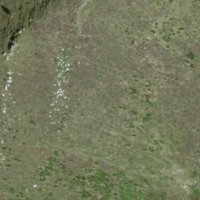
EUNIS habitat code: 23
Species observed at this site:
Primula hirsuta